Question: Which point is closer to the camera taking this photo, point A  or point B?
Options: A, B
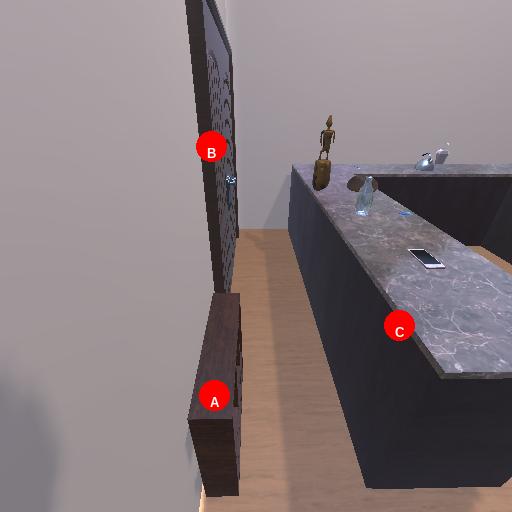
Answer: A